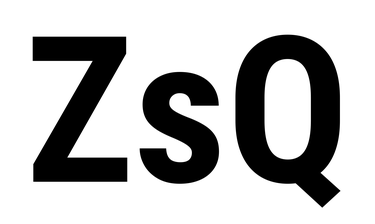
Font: Roboto_Condensed_Bold